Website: bh-photo
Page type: billing-address
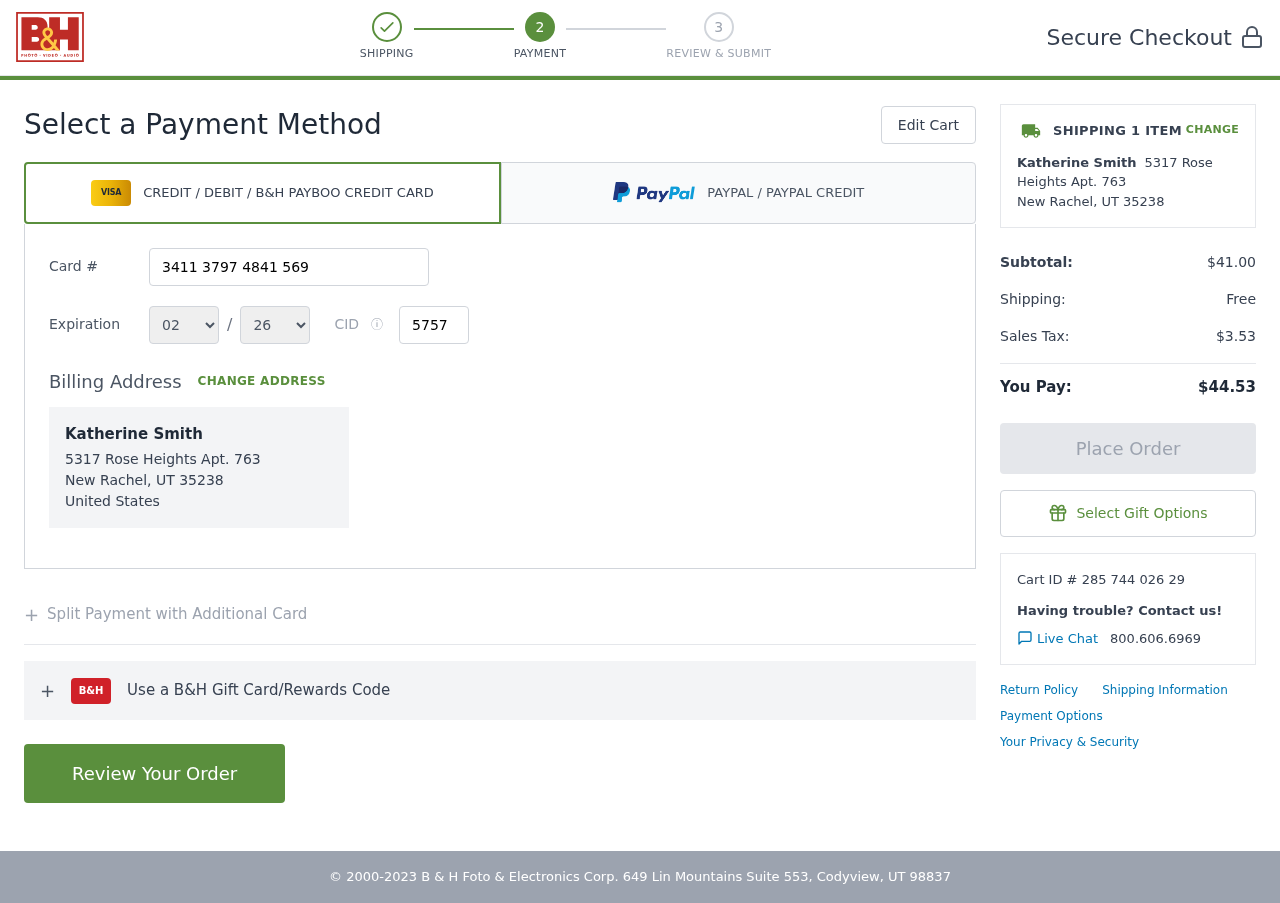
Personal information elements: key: PII_CARD_CVV
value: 5757
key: PII_CARD_EXPIRY_MONTH
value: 02
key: PII_CARD_EXPIRY_YEAR
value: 26
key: PII_CARD_NUMBER
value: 3411 3797 4841 569
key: PII_CITY_STATE_ZIP
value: New Rachel, UT 35238
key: PII_COUNTRY
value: United States
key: PII_FULLNAME
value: Katherine Smith
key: PII_STREET
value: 5317 Rose Heights Apt. 763
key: PII_FULLNAME2
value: Katherine Smith
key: PII_CITY
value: New Rachel
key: PII_STATE_ABBR
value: UT
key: PII_POSTCODE
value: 35238
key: PII_POSTCODE_FULL
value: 35238
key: PII_CITY_STATE
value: New Rachel, UT
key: PII_POSTCODE_NUMERIC
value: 35238
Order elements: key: ORDER_NUM_ITEMS
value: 1
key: ORDER_SUBTOTAL
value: $41.00
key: ORDER_SHIPPING_COST
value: Free
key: ORDER_TAX
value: $3.53
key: ORDER_TOTAL
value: $44.53
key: ORDER_ID
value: Cart ID # 285 744 026 29